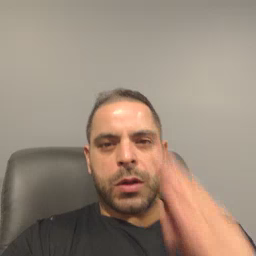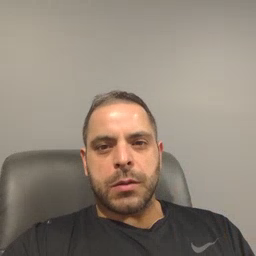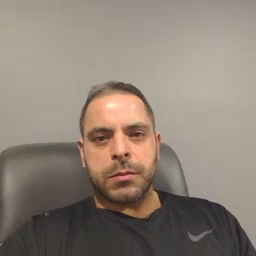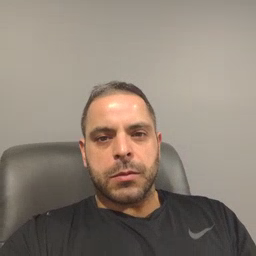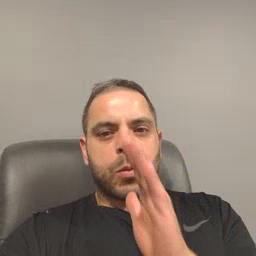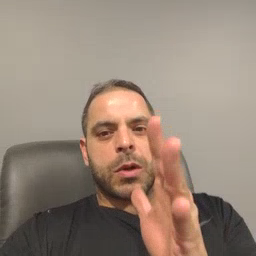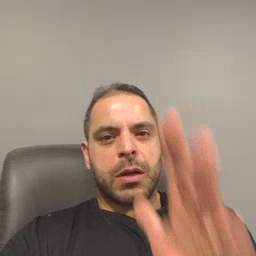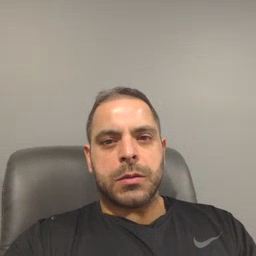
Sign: grandma